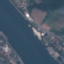
Land use / land cover class: River